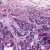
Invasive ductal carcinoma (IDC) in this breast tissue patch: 1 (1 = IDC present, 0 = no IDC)